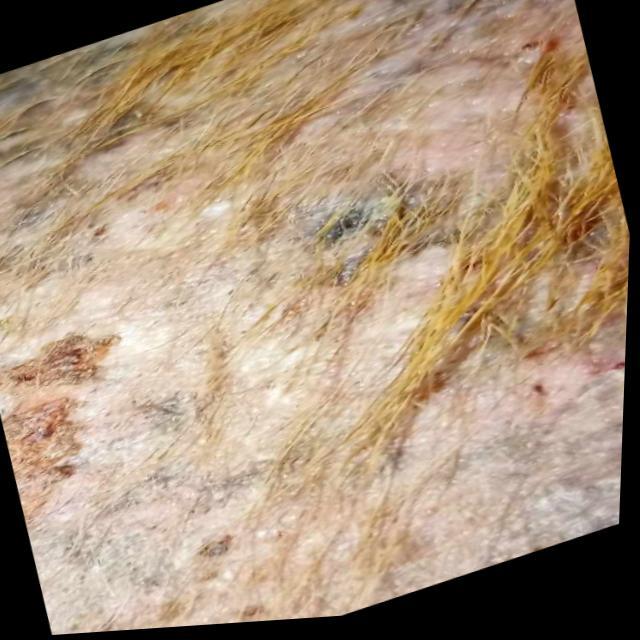
Canine demodicosis (Demodex mange) — caused by Demodex canis mites. Presents with alopecia, follicular papules, pustules, and comedones. Often localized on face and forelimbs.